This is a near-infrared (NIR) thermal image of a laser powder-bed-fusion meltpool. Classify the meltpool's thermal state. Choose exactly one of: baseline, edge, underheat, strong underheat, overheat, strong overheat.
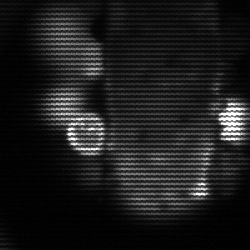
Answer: strong underheat